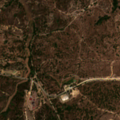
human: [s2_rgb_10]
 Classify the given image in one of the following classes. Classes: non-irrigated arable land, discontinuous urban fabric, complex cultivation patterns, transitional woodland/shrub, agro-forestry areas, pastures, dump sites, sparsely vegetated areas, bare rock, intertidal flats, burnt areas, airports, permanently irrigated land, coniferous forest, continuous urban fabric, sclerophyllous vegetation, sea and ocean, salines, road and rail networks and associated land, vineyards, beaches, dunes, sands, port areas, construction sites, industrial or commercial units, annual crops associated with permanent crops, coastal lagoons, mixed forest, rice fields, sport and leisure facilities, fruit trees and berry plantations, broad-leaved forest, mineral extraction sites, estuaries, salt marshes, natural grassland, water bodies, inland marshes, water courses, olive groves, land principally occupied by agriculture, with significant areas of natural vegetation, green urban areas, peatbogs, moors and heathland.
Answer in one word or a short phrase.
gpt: agro-forestry areas, broad-leaved forest, mixed forest